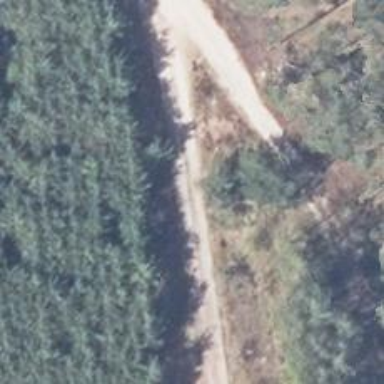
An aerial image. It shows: Track road with grade4 tracktype.